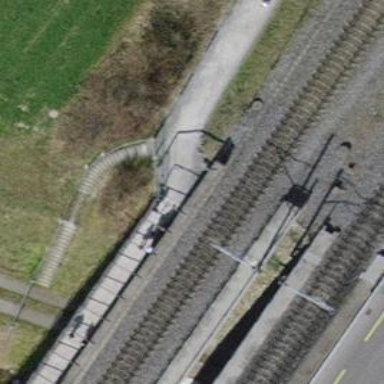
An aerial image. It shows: Footway bridge.